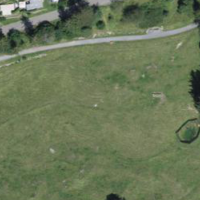
EUNIS habitat code: 24
Species observed at this site:
Melanargia galathea
Nucifraga caryocatactes
Carduelis carduelis